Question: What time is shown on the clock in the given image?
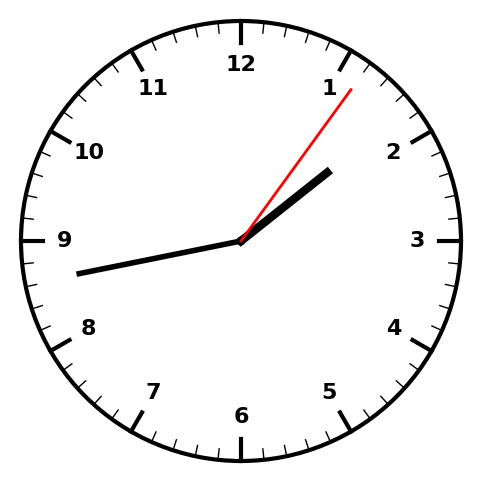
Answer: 01:43:06